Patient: sex F, age 22
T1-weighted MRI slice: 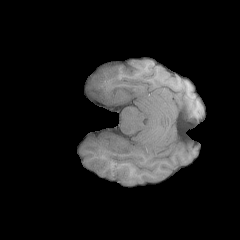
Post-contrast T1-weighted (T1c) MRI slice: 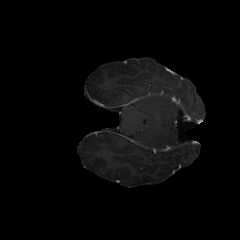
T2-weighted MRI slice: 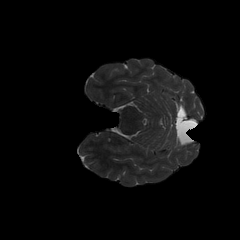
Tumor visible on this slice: no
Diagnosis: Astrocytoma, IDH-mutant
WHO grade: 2